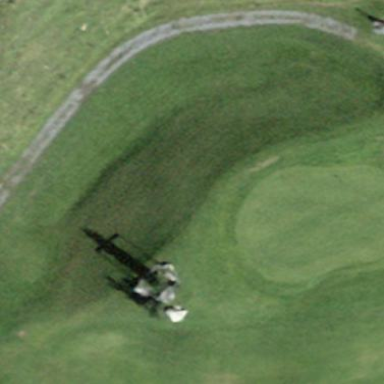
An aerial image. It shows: Picturesque green golfing area with grass land use.